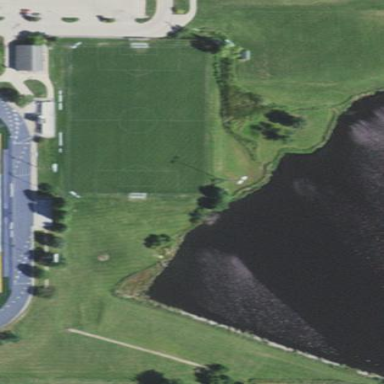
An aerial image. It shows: Soccer pitch for leisureland activities.